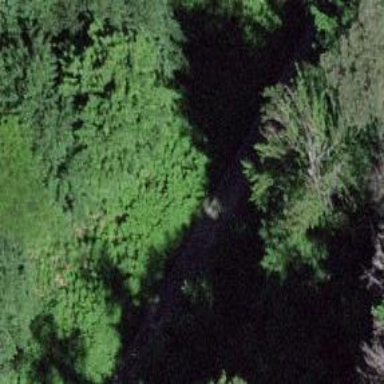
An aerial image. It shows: Unpaved track road.